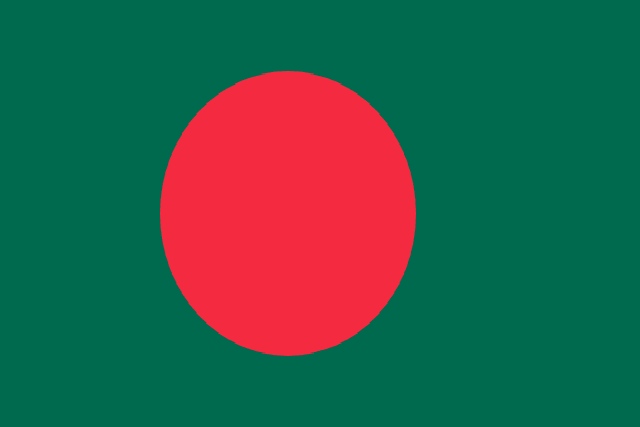
Country: Bangladesh
Country code: bd